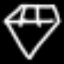
Label: diamond